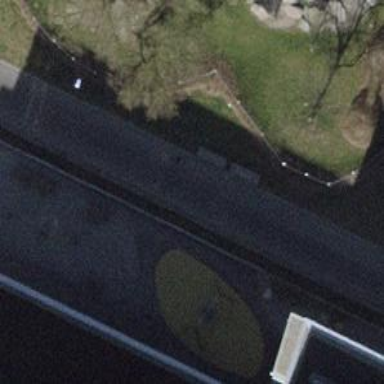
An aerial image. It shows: Brown bench.